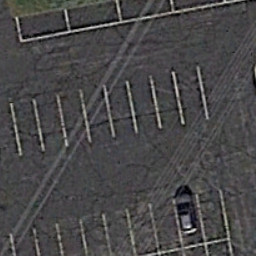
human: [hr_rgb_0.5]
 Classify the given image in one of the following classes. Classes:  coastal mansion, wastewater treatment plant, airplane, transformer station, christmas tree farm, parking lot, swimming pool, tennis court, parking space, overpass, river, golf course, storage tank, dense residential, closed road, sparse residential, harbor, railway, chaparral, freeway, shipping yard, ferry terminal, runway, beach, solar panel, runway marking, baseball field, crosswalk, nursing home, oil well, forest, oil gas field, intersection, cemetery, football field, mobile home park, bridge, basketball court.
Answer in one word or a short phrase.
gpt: parking space